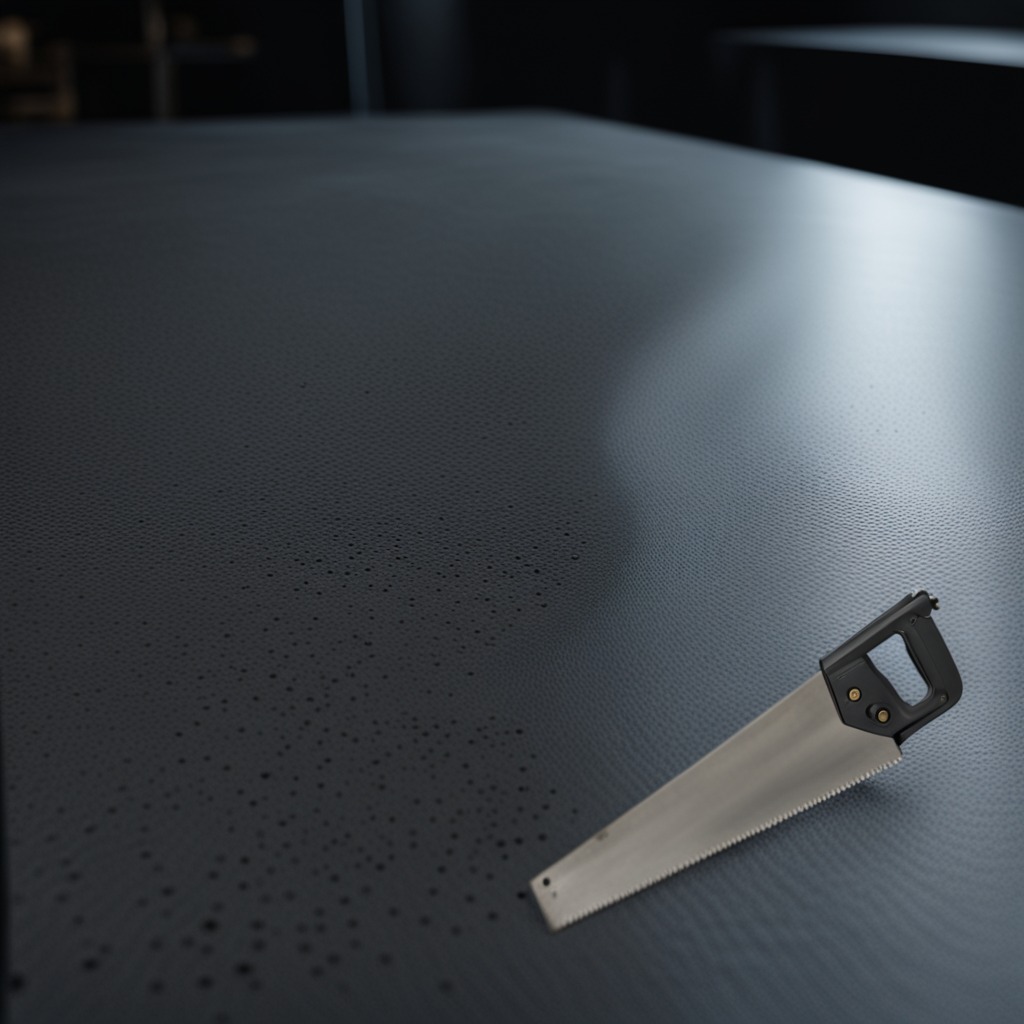
A metal saw is lying on the granite table.